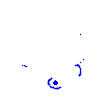
Particle: pion